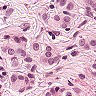
Metastatic tissue present: yes